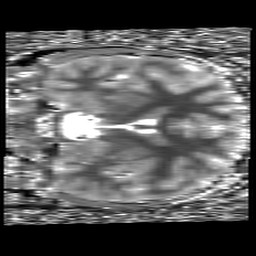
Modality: T1map
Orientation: coronal
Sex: female
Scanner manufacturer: siemens
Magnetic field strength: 3 T
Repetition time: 5 s
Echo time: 0.00355 s